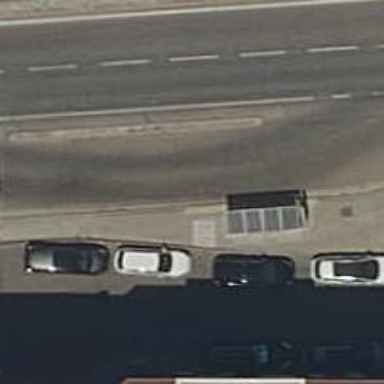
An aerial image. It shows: Public transport stop position.